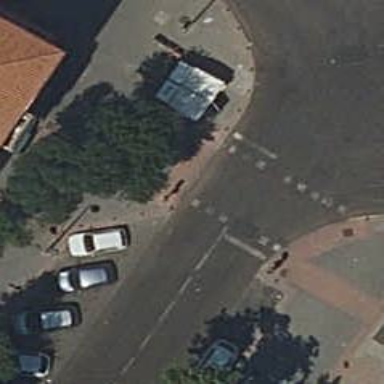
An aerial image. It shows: Pedestrian road.